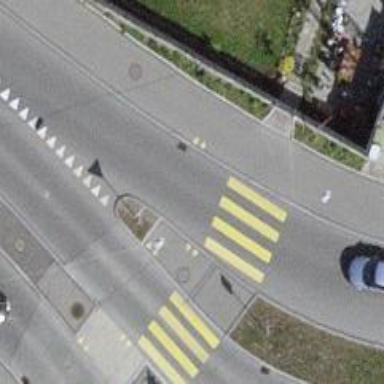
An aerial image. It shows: Uncontrolled zebra crossing on the road.